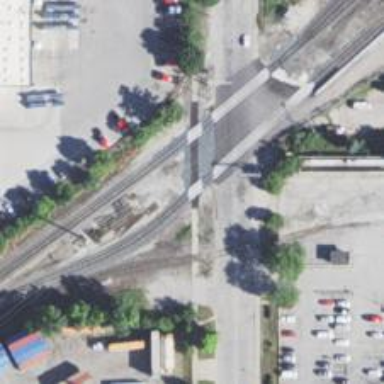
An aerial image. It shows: Railway crossing.